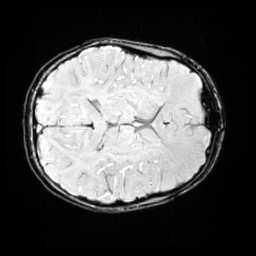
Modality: SWI
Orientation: axial
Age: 11
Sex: female
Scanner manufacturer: siemens
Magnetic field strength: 3 T
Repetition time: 0.027 s
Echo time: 0.02 s